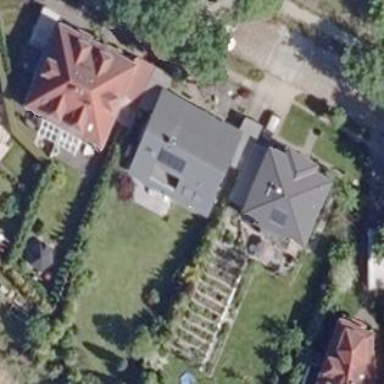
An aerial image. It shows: Detached building with gabled roof.